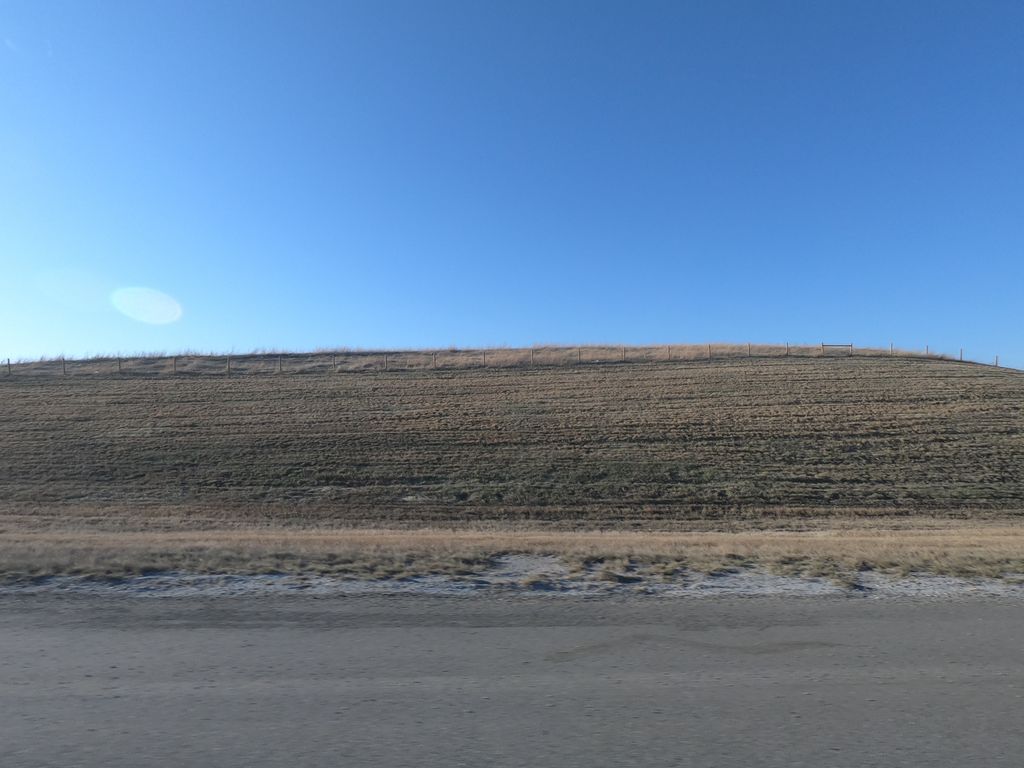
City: calgary